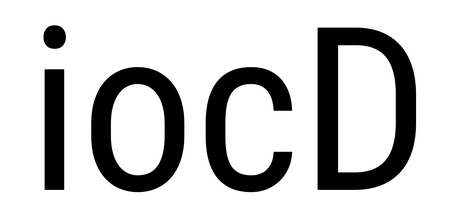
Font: Roboto_Condensed_Regular